Field crop: tomato
Growth stage: 1
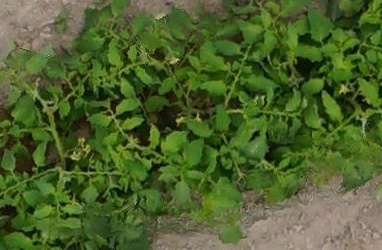
Species: tomato